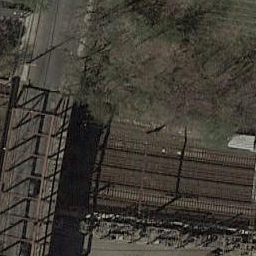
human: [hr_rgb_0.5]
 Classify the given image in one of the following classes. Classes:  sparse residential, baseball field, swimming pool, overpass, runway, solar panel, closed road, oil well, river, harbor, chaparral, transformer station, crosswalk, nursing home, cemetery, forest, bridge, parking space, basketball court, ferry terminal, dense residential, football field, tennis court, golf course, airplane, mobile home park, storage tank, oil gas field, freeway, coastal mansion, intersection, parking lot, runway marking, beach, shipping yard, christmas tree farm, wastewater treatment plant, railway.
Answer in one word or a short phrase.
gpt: railway